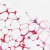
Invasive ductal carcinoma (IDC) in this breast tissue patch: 0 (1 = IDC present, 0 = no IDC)